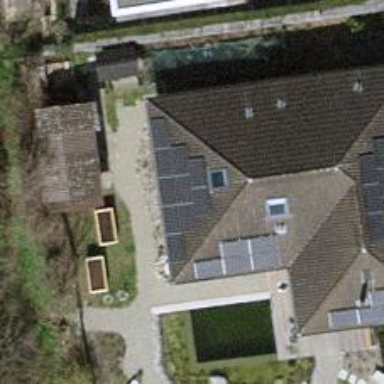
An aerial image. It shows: Solar power generator utilizing photovoltaic technology with solar photovoltaic panels.